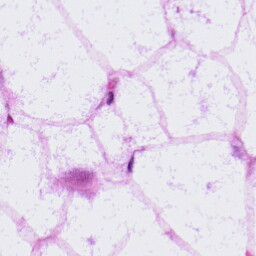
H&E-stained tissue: LymphNode